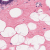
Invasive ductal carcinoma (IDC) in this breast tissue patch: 0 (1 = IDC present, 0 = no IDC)